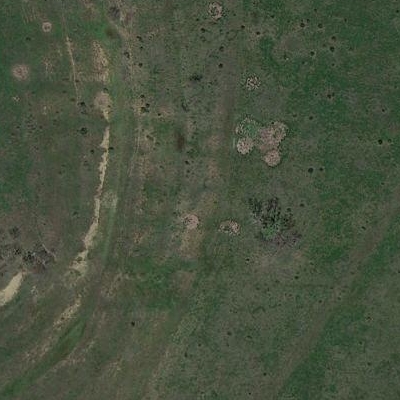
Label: Grass